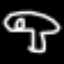
Label: mushroom